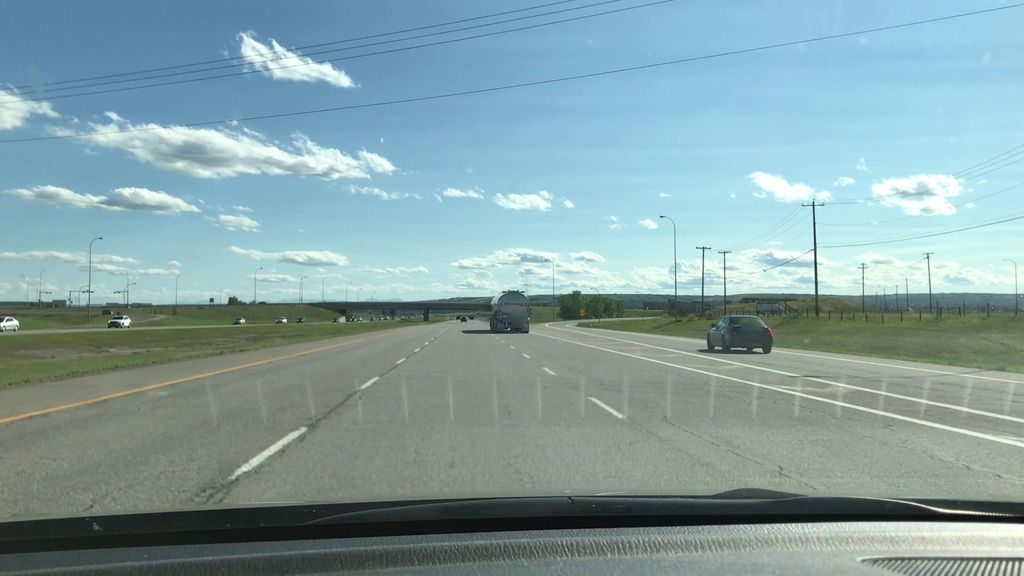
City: calgary